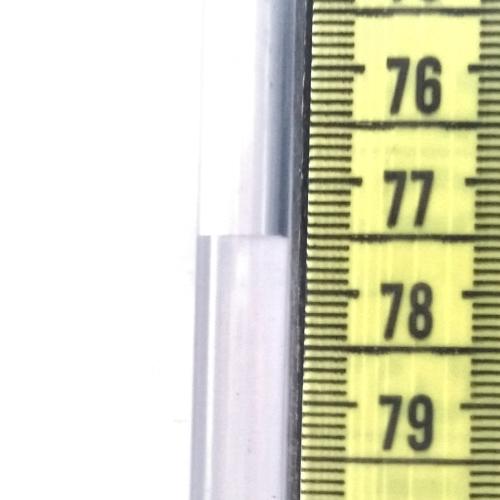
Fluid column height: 77.5 cm